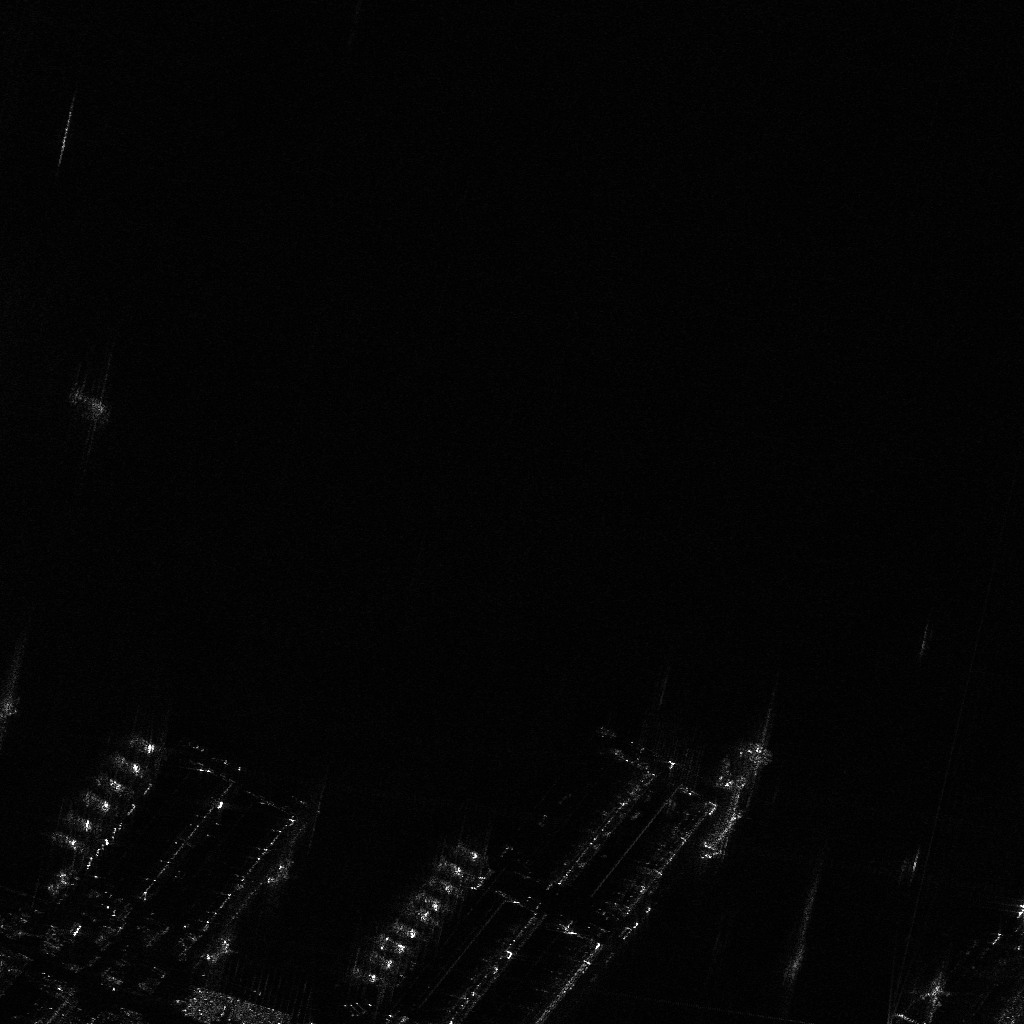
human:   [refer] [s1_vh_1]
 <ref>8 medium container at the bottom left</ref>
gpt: <box>[[4, 81, 8, 82, 27], [6, 79, 9, 80, 27], [7, 77, 10, 78, 27], [9, 75, 12, 77, 27], [10, 74, 14, 75, 27], [11, 71, 14, 73, 27], [26, 83, 28, 86, 32], [20, 90, 22, 94, 32]]</box>

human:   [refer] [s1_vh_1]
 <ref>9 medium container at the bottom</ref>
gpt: <box>[[44, 82, 47, 83, 30], [42, 84, 45, 85, 30], [41, 86, 44, 87, 29], [40, 87, 43, 88, 29], [39, 88, 42, 89, 29], [38, 89, 40, 91, 29], [36, 91, 39, 92, 29], [35, 92, 38, 94, 29], [34, 94, 37, 95, 29]]</box>